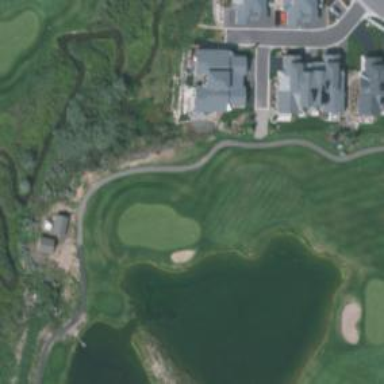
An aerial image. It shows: Golf hole.